Field crop: maize
Growth stage: 1
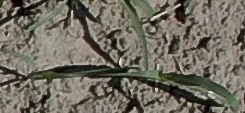
Species: sorghum